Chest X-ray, AP view. Patient: 32 years old, sex M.
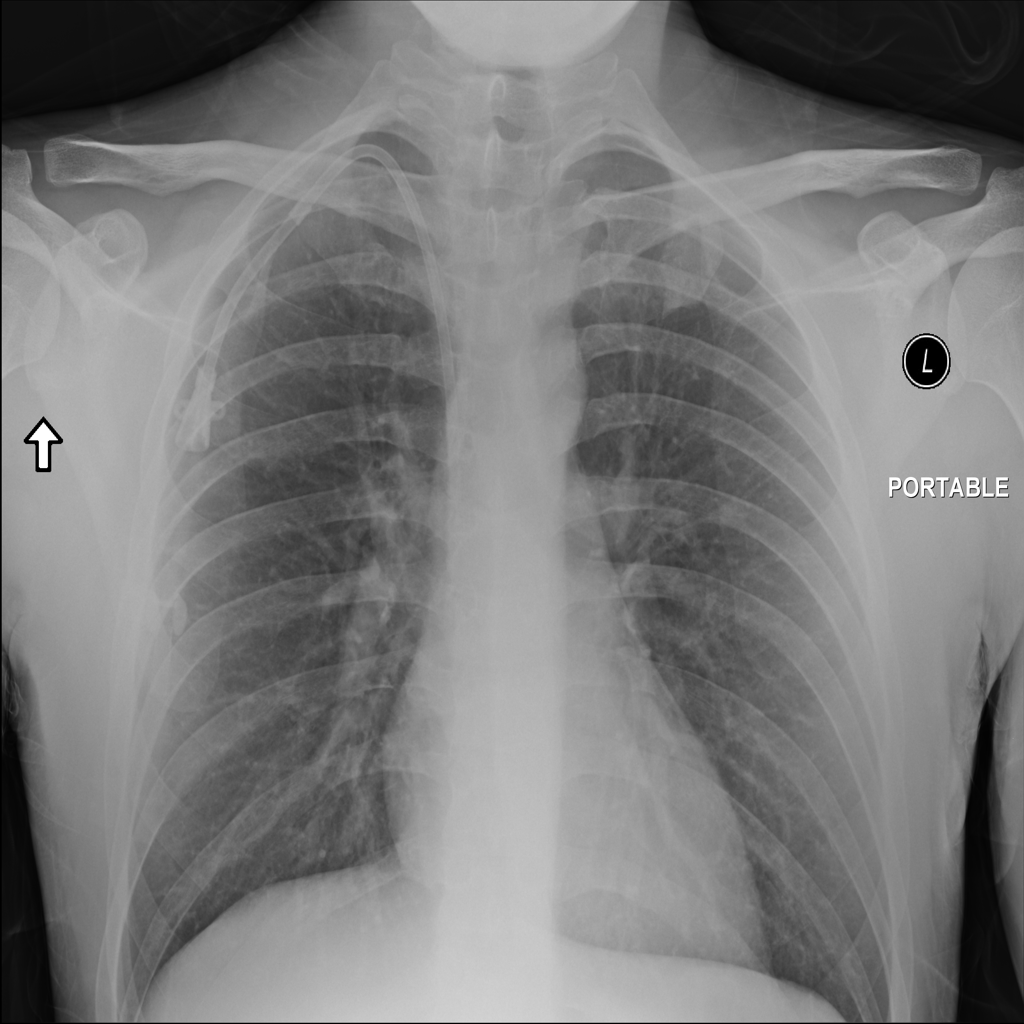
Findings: No Finding